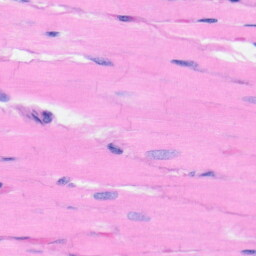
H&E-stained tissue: Heart